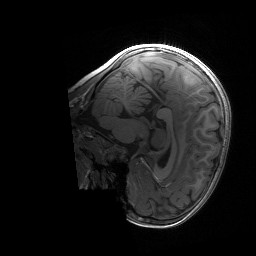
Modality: T1w
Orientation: sagittal
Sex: female
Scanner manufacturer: siemens
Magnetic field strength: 3 T
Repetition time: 1.9 s
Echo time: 0.00243 s